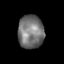
Tissue: skin
Cell type: Epithelial cells
Senescence score: 0.2481
Nuclear area (px): 845
Mean DAPI intensity: 116.069